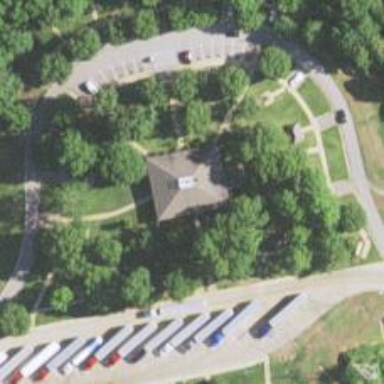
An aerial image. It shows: Rest area along the road.